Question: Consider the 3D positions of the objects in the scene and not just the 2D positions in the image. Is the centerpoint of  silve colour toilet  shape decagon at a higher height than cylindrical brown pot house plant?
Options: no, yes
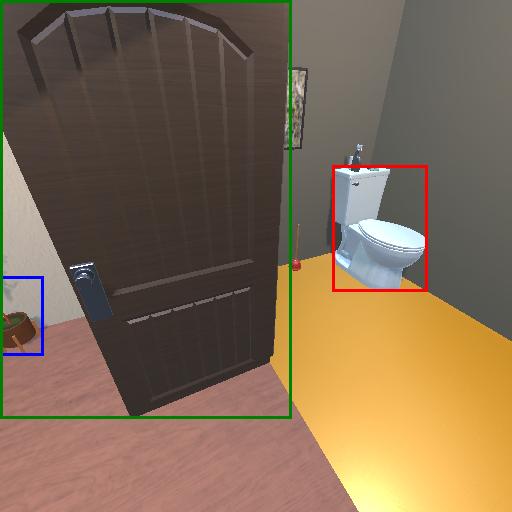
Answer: no